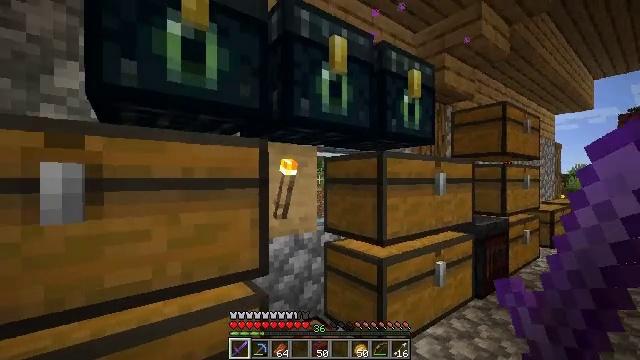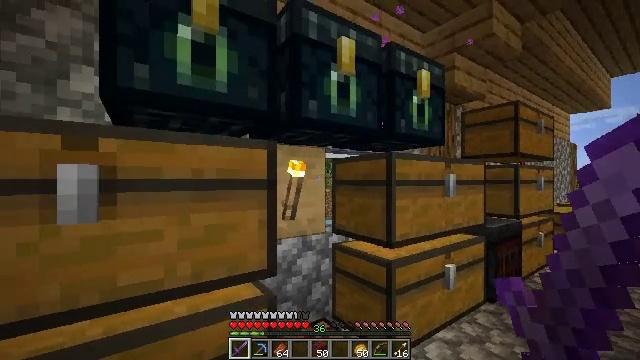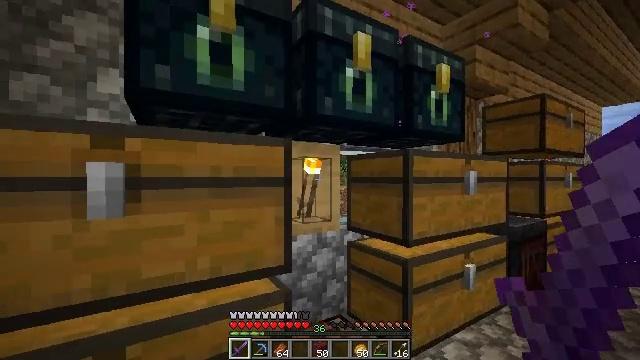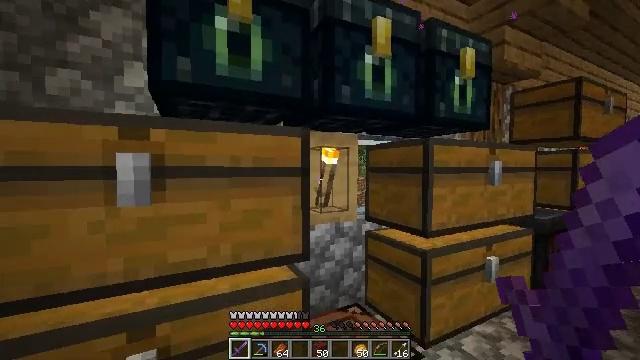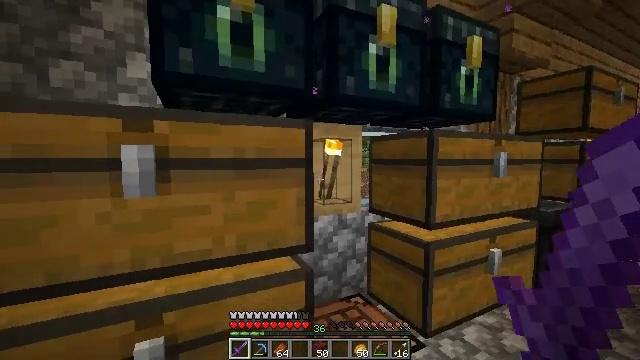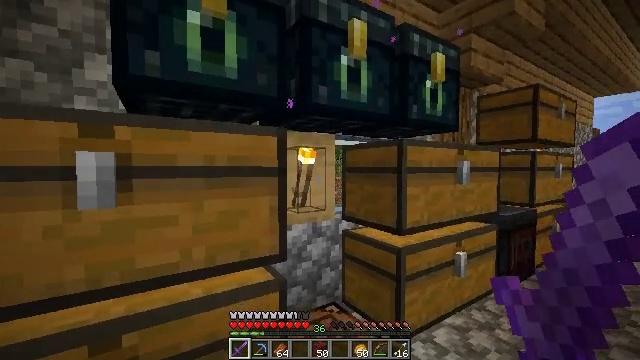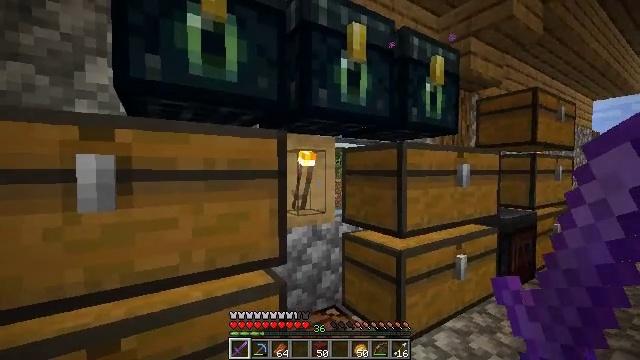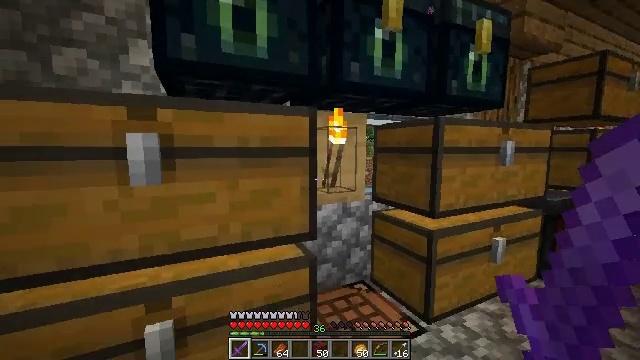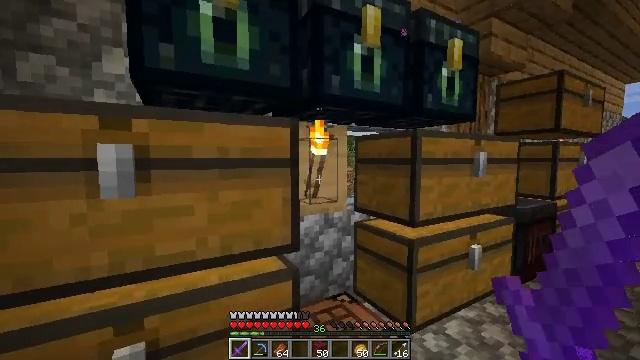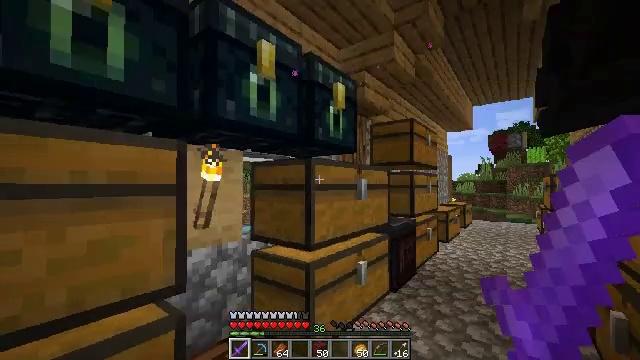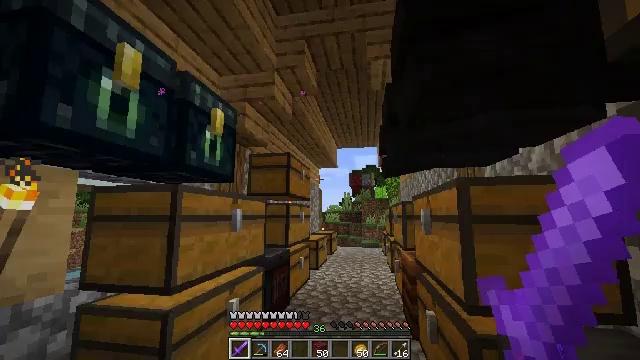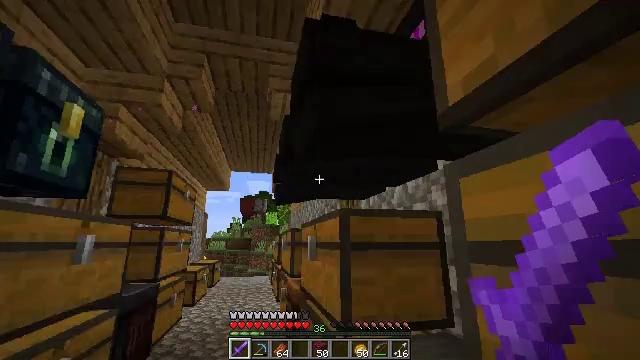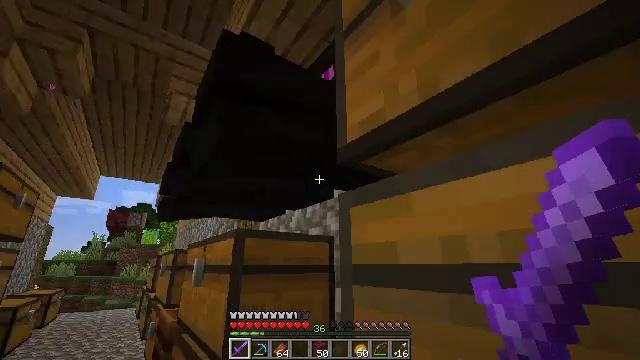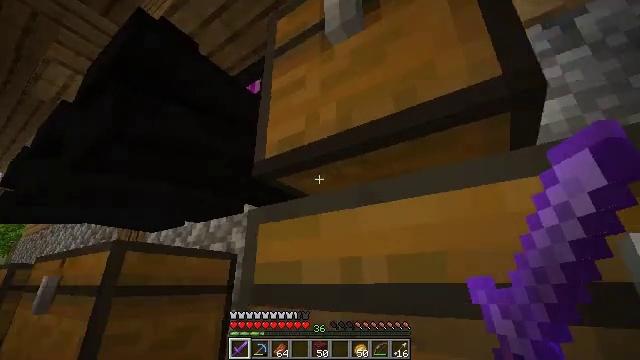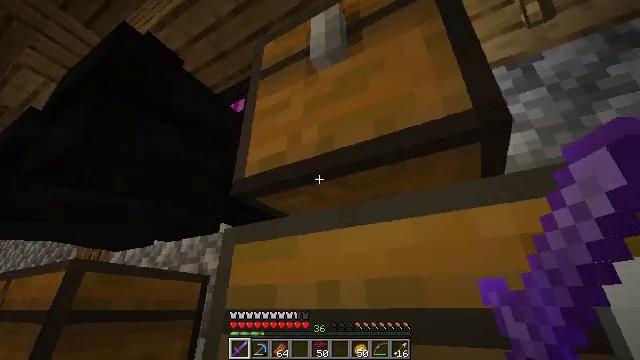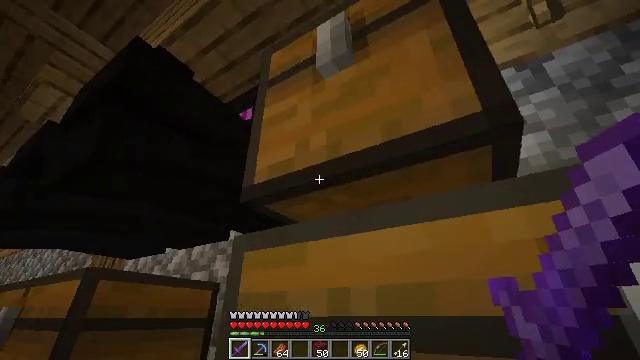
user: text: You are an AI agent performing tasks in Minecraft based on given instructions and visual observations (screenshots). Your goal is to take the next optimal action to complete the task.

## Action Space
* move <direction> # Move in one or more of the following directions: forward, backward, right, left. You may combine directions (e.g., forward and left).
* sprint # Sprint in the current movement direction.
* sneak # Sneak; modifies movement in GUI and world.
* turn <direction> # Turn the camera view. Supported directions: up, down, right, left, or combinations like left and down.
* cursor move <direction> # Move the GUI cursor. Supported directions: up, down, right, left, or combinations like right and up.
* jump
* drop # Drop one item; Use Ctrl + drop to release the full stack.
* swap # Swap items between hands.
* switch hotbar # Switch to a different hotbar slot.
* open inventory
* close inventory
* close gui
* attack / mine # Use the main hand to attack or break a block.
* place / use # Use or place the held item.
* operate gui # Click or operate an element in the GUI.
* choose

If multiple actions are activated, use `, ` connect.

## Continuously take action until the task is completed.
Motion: motion action
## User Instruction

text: Use netherite ingots and a diamond helmet to make a netherite helmet.
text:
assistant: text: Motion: turn left
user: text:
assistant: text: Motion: turn left
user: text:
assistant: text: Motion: turn left and down
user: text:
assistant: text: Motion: turn down
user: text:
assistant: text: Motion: turn right and up
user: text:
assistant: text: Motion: no_op
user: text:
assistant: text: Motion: turn left and down
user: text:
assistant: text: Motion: turn right and up
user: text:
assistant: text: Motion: turn right and up
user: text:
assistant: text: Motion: turn right and up
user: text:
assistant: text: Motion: turn right and up
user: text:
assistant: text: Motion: turn right and up
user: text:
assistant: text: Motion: turn right and up
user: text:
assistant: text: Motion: turn right and up
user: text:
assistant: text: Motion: turn left and up
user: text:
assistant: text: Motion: no_op
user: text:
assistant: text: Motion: no_op
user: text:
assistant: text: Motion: move back, turn right
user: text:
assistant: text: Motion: move back
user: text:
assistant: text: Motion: move back and move left, turn right
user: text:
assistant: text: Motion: move back and move left, turn right and up
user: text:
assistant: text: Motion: move back, turn right and up
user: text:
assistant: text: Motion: no_op
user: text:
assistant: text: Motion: no_op
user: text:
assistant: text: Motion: no_op
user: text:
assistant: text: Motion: use / place
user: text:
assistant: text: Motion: use / place
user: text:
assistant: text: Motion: use / place
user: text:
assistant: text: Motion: no_op
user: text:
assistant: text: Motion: no_op